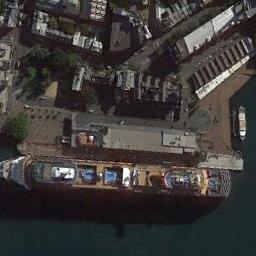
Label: ship